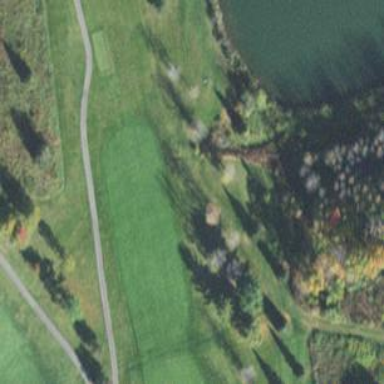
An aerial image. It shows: View of golf hole.